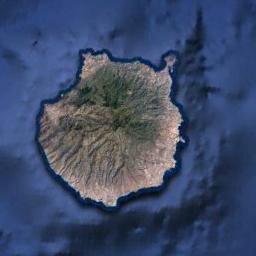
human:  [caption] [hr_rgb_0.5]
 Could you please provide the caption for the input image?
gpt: The shape of the island is nearly circular .

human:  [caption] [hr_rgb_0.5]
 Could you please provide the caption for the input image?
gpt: The nearly circular island is surrounded by seawater .

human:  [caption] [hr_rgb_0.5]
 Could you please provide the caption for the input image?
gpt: The island has vegetation and the waters around the island is deep blue .

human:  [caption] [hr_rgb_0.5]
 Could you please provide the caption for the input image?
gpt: The nearly circular island is surrounded by blue sea water, And there are mountains with vegetation on the island .

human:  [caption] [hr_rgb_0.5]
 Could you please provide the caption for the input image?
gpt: An island surrounded by deep blue seawater .